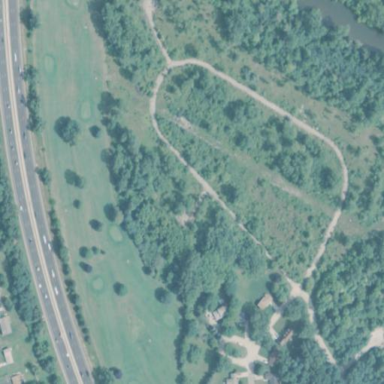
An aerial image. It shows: Golf course.